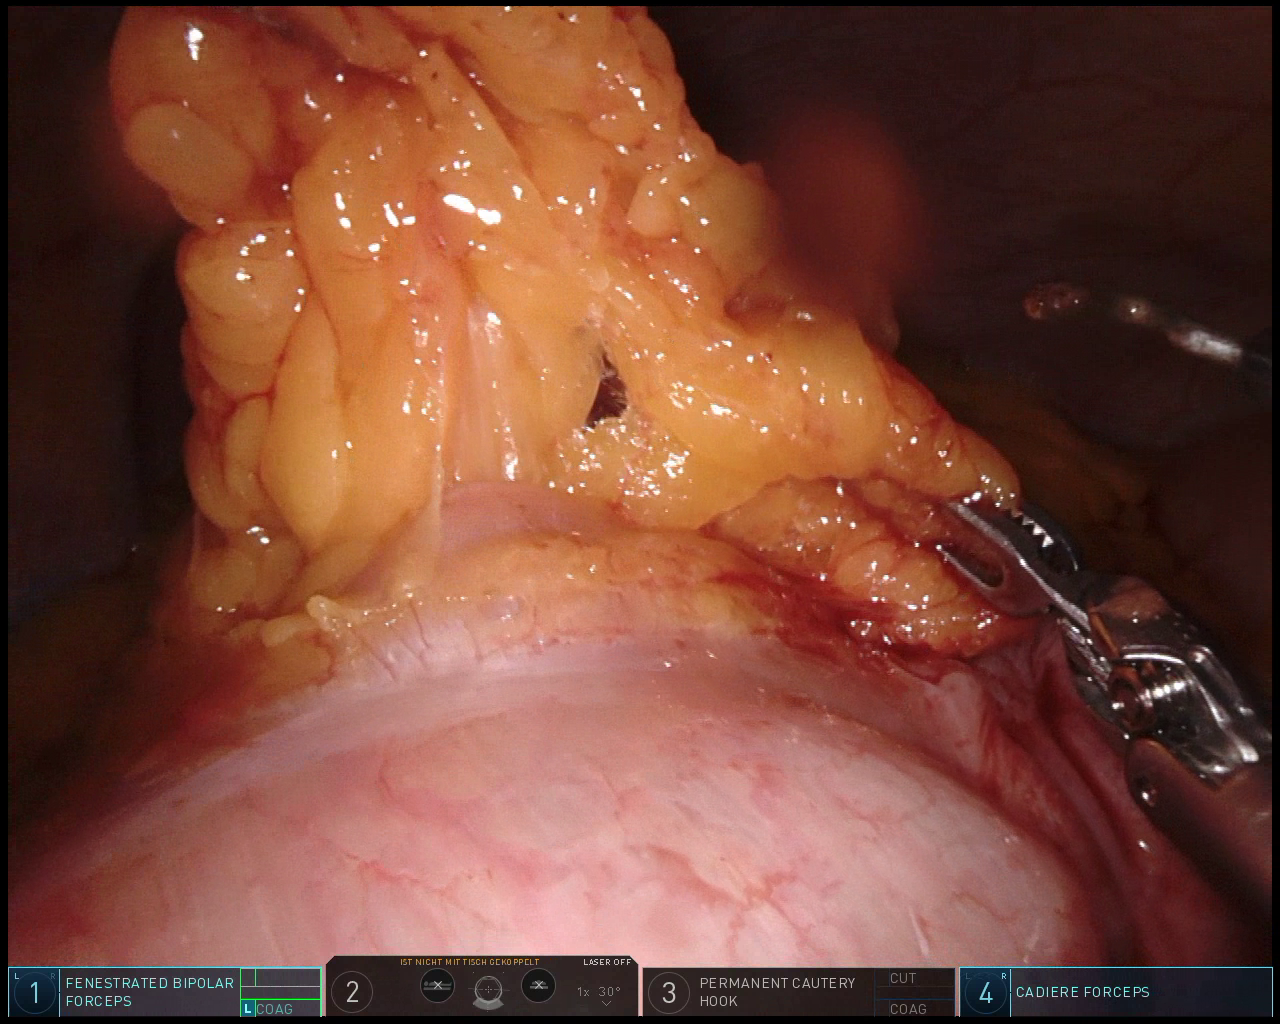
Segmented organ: colon
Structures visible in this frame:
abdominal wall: yes
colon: yes
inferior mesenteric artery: no
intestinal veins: no
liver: no
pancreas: no
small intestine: no
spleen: no
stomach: no
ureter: no
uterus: no
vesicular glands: no